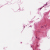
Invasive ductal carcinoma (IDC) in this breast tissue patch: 0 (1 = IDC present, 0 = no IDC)